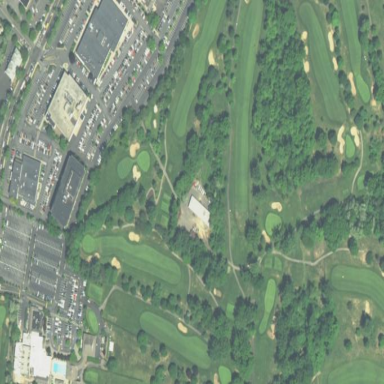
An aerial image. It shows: Golf course surrounded by greenery.